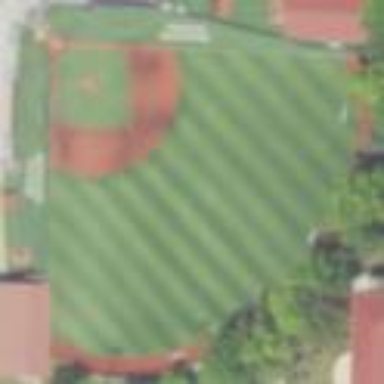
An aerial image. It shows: Baseball pitch with artificial turf for leisure sports.